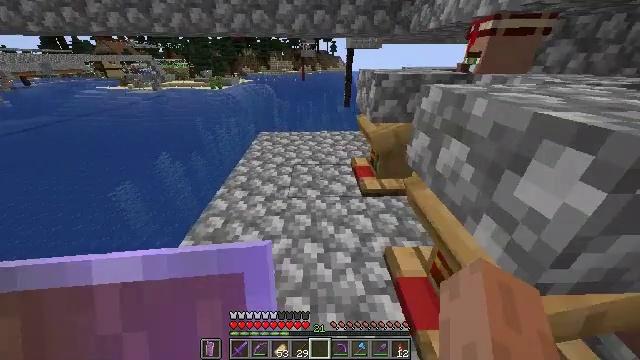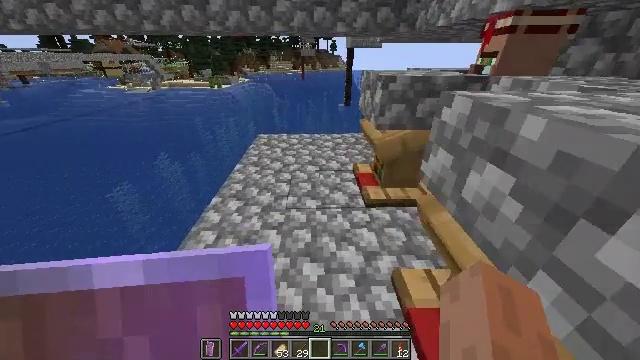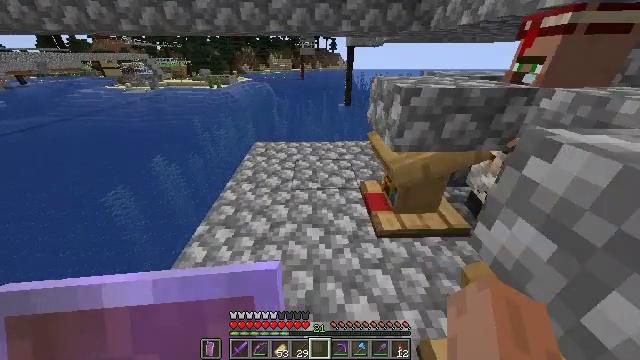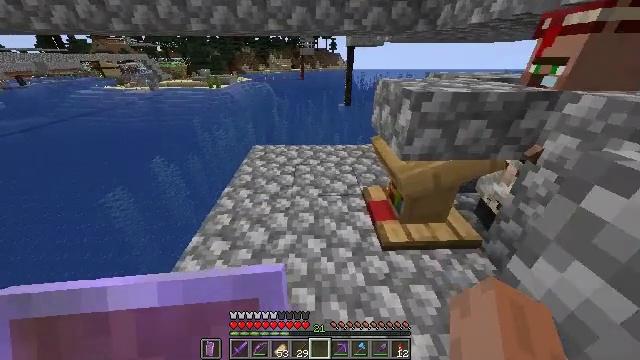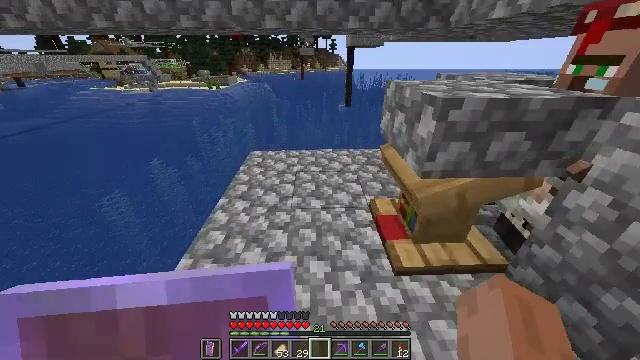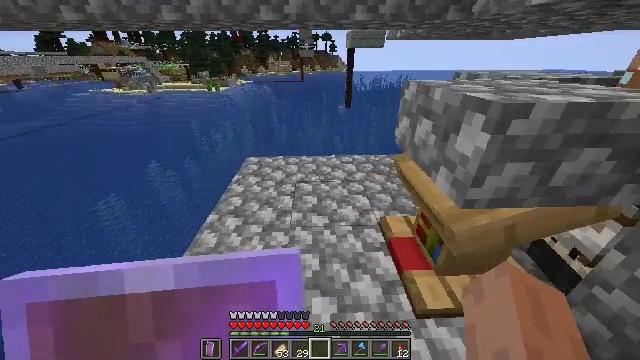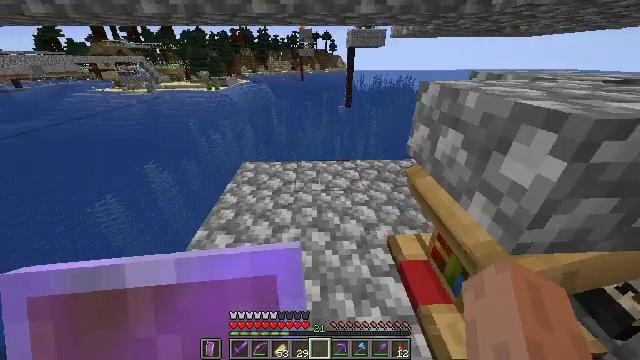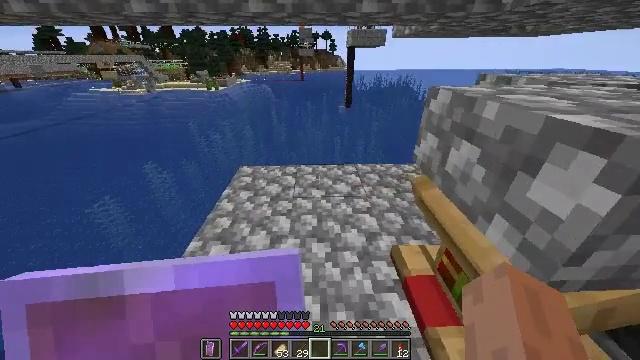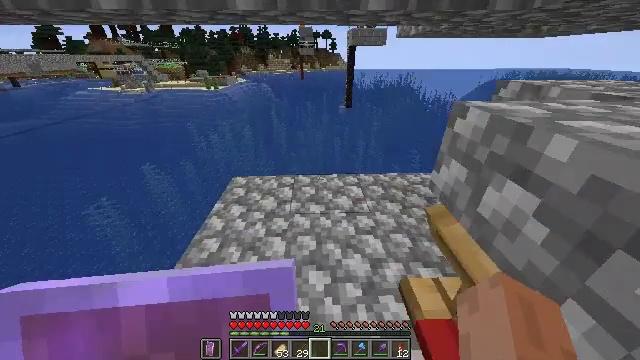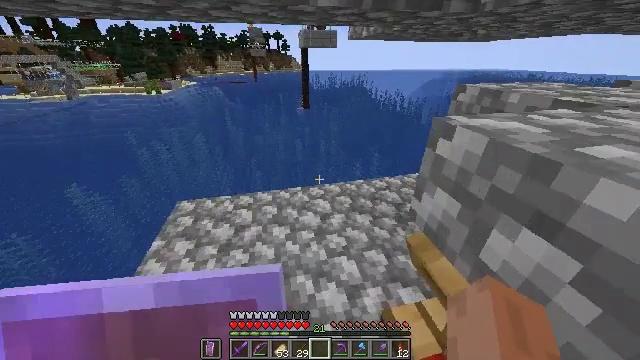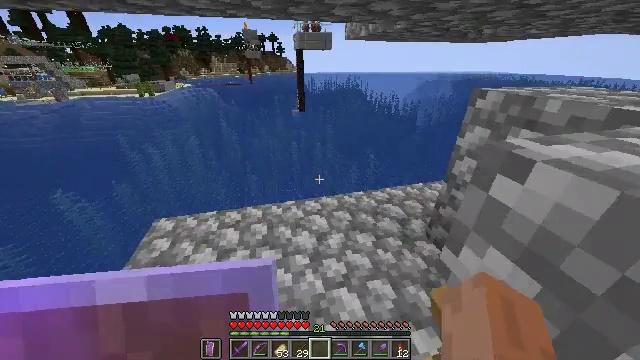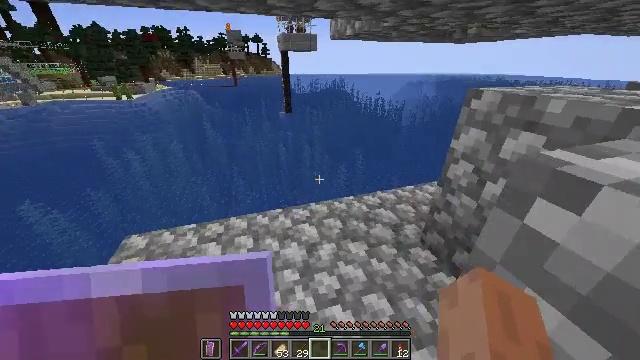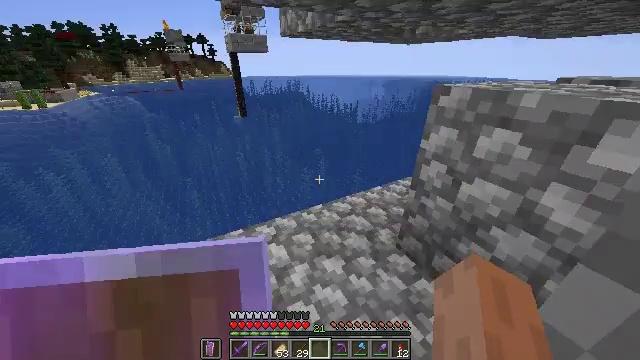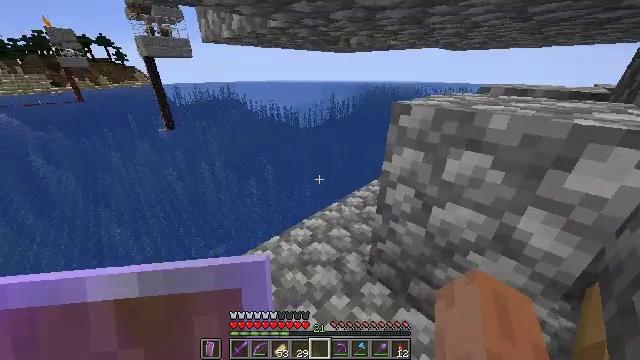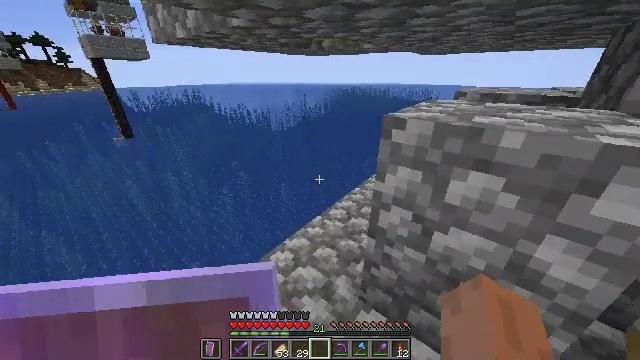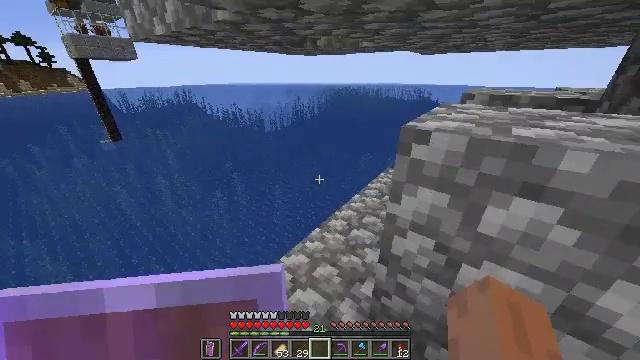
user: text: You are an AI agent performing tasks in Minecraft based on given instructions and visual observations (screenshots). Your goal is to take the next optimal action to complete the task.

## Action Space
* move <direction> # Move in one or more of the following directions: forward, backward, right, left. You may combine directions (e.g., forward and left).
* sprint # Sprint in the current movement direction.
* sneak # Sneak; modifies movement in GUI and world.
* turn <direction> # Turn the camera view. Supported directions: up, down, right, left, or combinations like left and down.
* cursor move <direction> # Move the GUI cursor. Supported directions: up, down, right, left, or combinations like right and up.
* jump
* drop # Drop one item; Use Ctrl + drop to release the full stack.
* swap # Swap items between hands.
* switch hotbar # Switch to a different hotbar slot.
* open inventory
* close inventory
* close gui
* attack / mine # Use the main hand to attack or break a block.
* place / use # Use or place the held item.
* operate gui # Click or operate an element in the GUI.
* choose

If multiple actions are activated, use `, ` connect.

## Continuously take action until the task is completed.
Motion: motion action
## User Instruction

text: Drop wheat seeds.
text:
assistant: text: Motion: move forward, sprint
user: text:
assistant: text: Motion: move forward, sprint
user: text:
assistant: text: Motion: move forward, sprint
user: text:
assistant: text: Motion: move forward, sprint
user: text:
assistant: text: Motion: move forward, sprint
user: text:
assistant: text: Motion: move forward, sprint
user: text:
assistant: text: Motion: move forward, sprint
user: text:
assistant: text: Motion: move forward, sprint
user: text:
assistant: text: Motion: move forward, sprint, turn right
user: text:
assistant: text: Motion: move forward, sprint, turn right
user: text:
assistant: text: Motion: move forward, sprint, turn right
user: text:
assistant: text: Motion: move forward, sprint, turn right
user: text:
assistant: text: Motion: move forward, sprint, turn right and up
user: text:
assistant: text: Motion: move forward, sprint, turn right
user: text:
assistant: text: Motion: move forward, sprint, turn right
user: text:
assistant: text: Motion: move forward, sprint, turn right
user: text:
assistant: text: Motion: move forward, sprint, turn right
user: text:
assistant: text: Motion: move forward, sprint, turn right
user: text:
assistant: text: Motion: move forward, sprint
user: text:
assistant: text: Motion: move forward, sprint
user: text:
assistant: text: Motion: move forward, sprint
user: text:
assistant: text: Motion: move forward, sprint, turn right and down
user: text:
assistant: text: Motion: move forward, sprint, turn right
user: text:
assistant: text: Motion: move forward, sprint, turn right
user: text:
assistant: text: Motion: move forward, sprint
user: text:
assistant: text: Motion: move forward, sprint, turn left
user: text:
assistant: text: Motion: move forward, sprint, turn left
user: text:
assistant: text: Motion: move forward, sprint
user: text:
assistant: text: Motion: move forward, sprint
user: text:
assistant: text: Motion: move forward, sprint